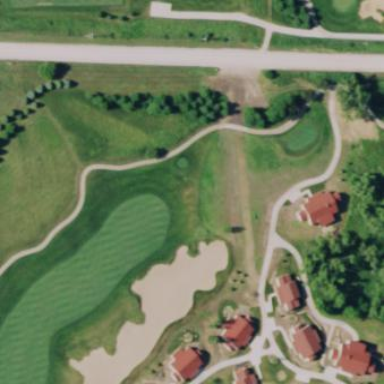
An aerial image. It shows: Rough area in golf course.